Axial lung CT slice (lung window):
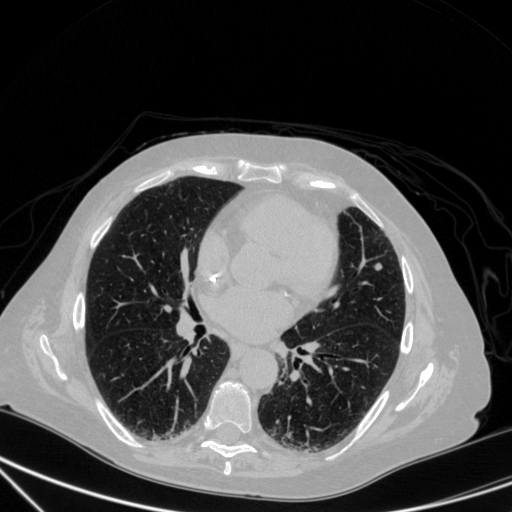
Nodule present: yes
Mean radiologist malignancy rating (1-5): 3.25